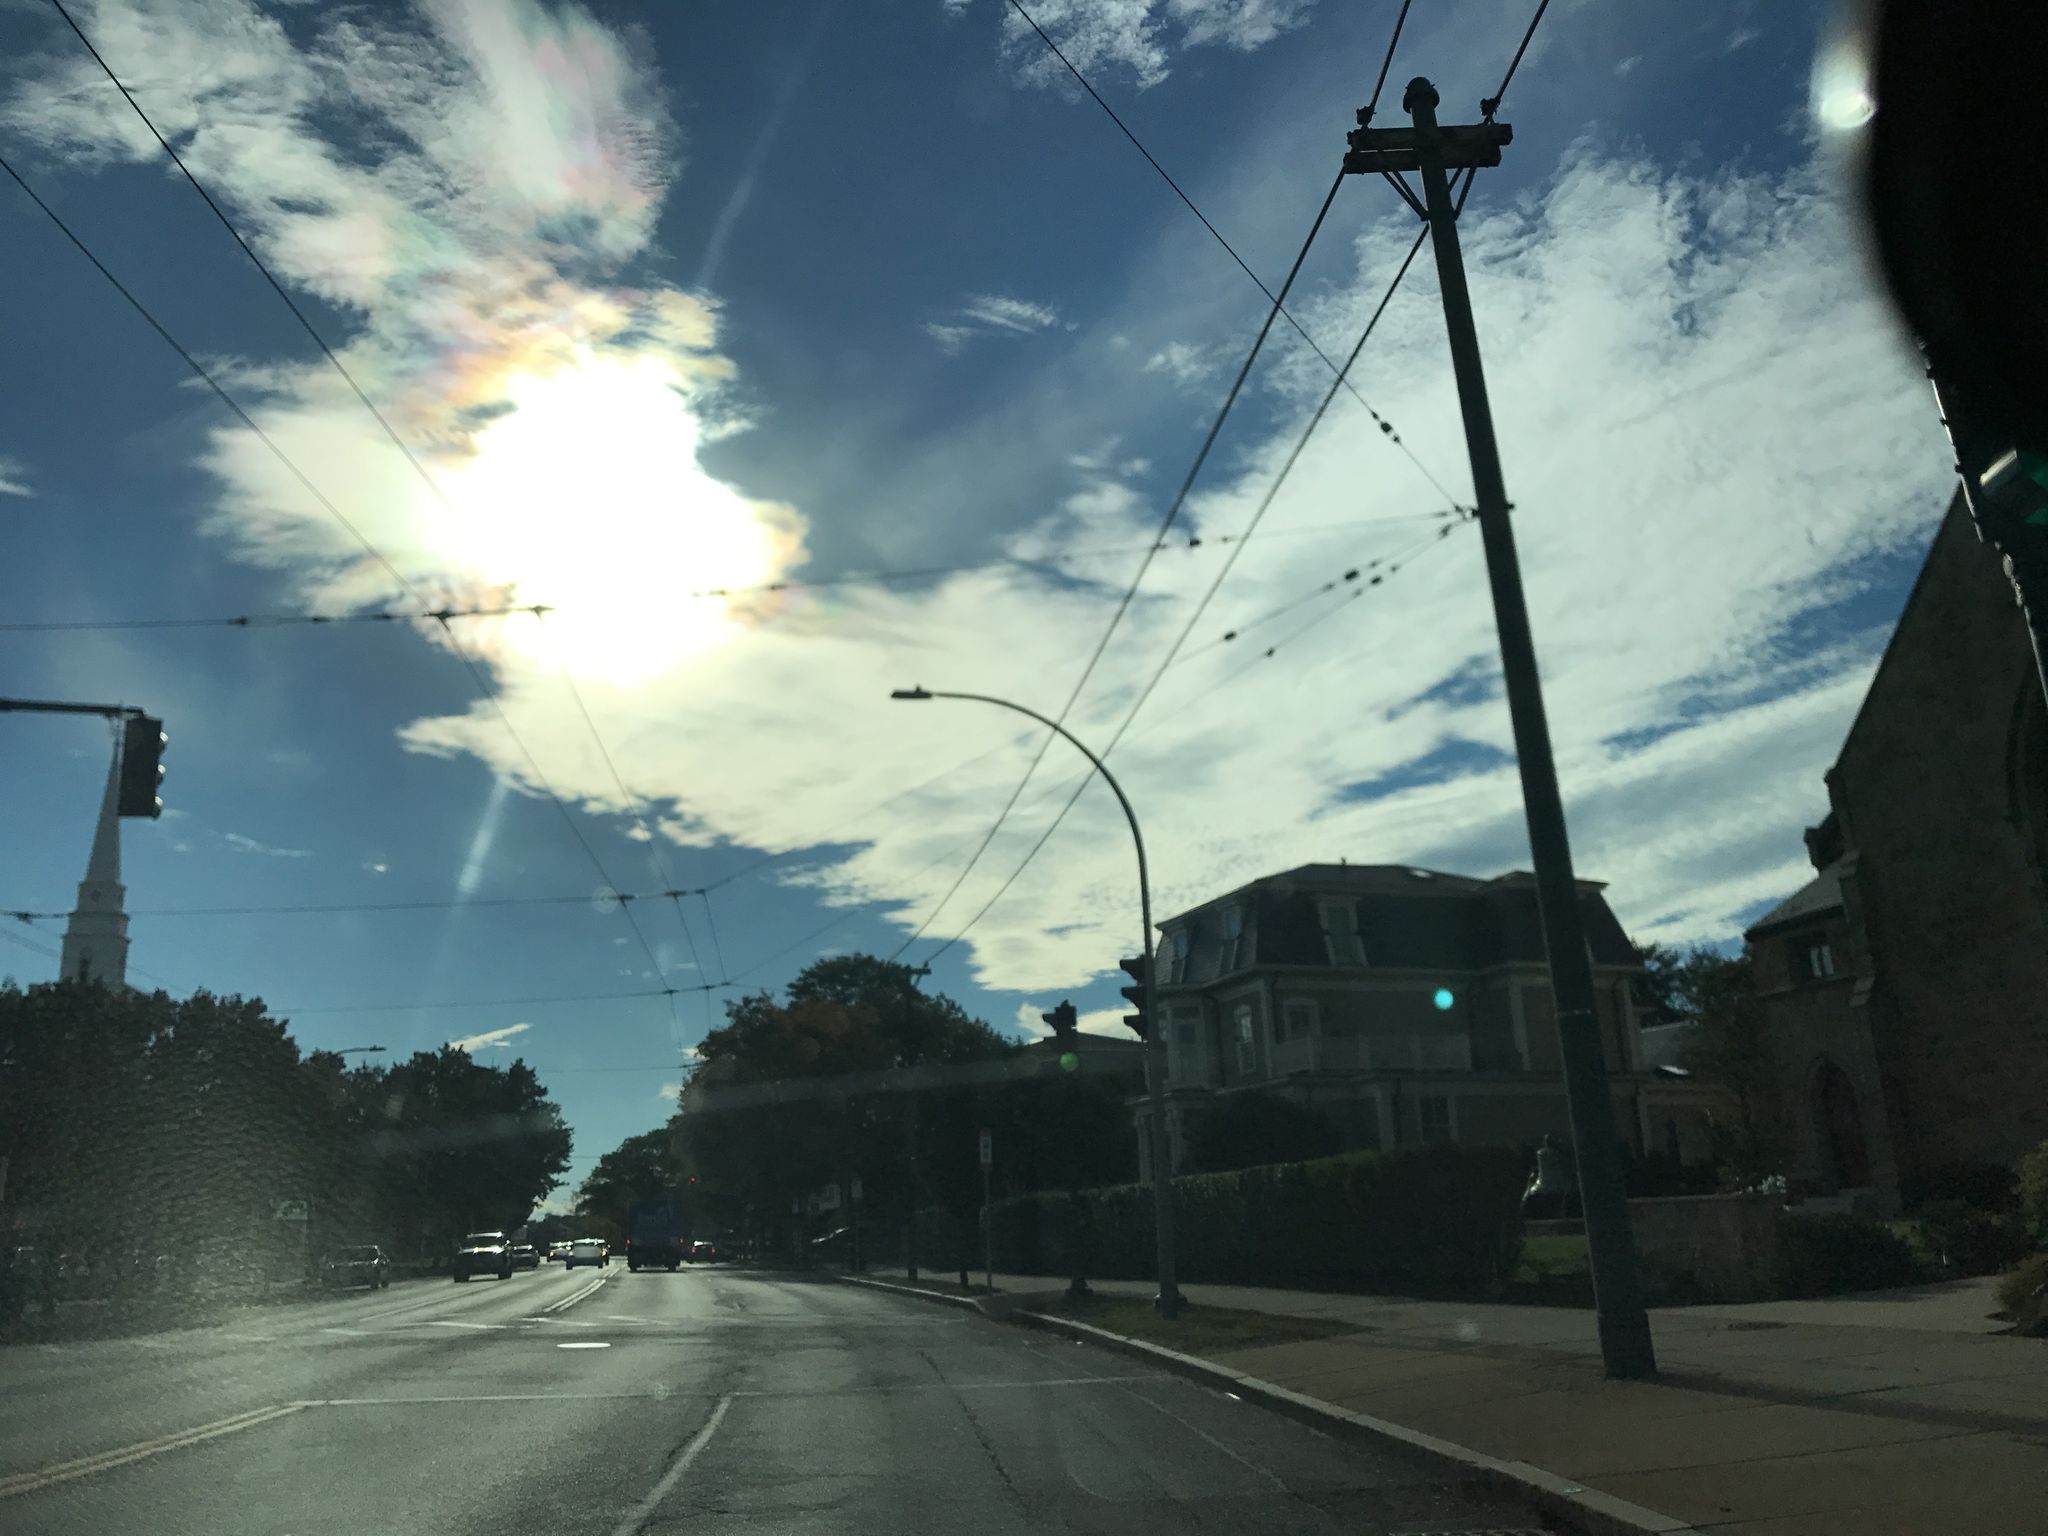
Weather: clear
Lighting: day
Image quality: good
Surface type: driving surface
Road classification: footway
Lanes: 2
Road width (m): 22.6
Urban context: urban centre
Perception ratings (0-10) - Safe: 4.18, Lively: 3.47, Beautiful: 5.91, Boring: 3.25, Depressing: 6.01, Wealthy: 1.65